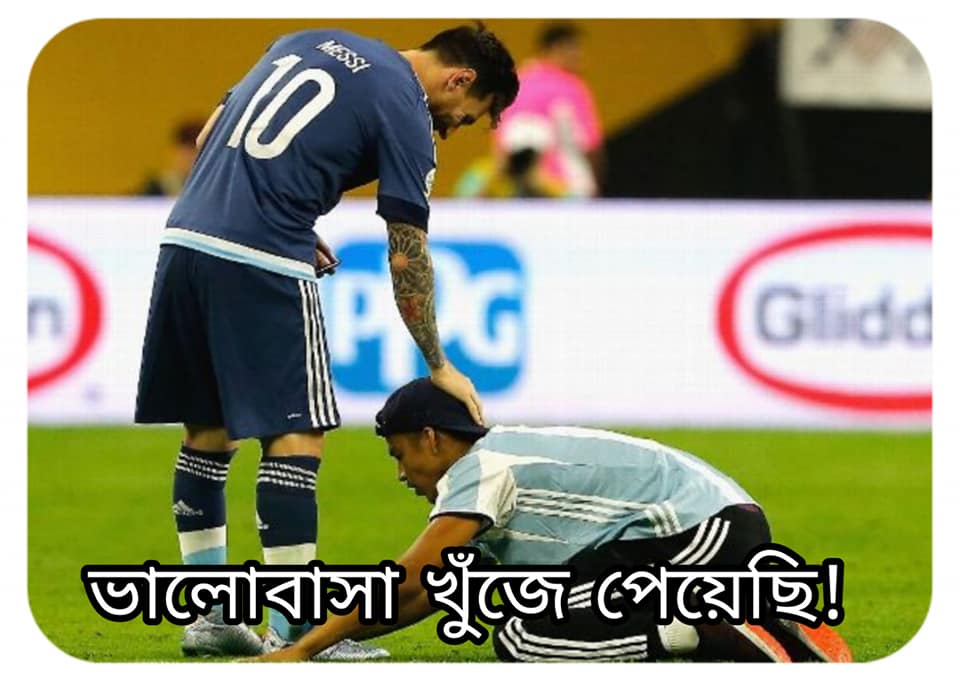
Caption: ভালোবাসা খুজে পেয়েছি !
Label: non-hate